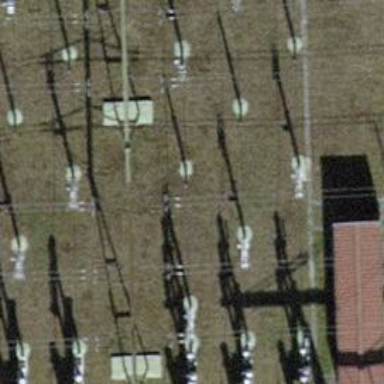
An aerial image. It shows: Insulator used in power equipment.